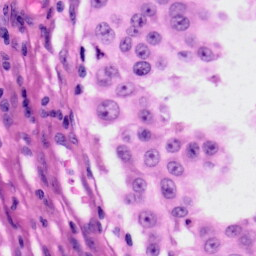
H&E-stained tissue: Skin